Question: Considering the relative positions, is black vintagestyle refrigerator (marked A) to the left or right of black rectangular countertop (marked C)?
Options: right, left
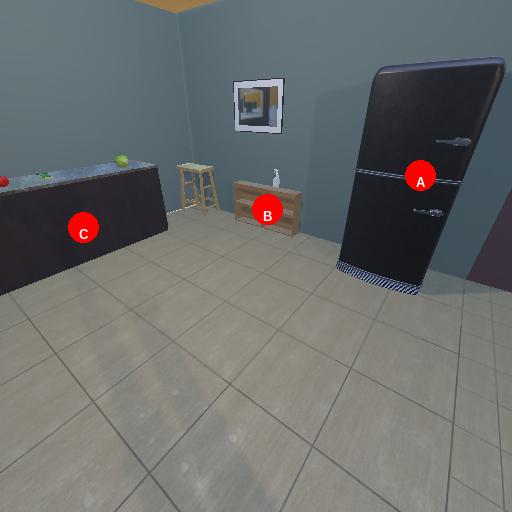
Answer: right